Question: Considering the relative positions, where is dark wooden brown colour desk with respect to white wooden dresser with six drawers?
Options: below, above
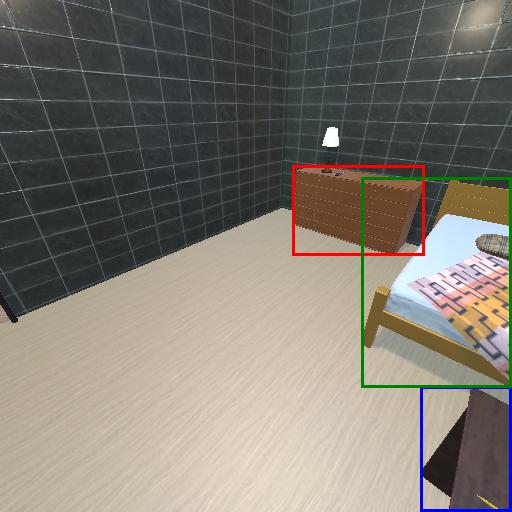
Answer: below